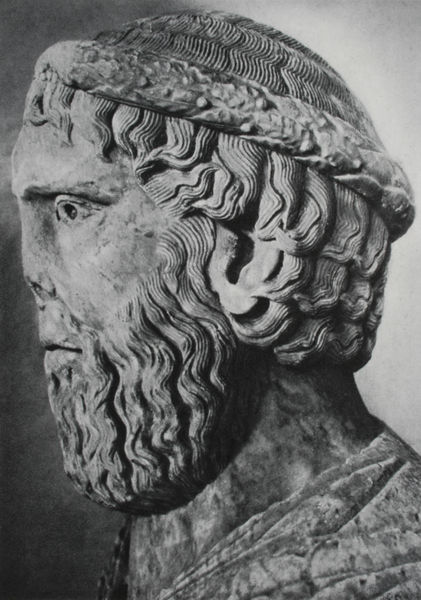
Titel: Die sogenannte Vinea-Büste (Pier delle Vigne) - Skulptur für die Brückentoranlage von Capua
Standort: Capua
Institution: Museo Campano
Schlagwörter: kopf, mann, schatten, umhang, frisur, grau, haar, hut, kleid, marmor, mund, nase, ohr, profil, schwarz, blick, alt, bart, kappe, mütze, augen, bärtig, gesicht, johannes, kragen, stein, hals, porträt, auge, gewand, haare, augenbrauen, krone, lippen, locken, ohren, potrait, skulptur, statue, relief, kaiser, brauen, büste, plastik, wange, foto, fotografie, antike, haarkranz, herrscher, kranz, lorbeer, lorbeerkranz, römer, antik, toga, mittelalter, zerstört, platt, römisch, bildhauer, beschädigt, aufen, releif, haate, stilisierung, porträtbüste, steinskulptur, üste, proifil, krans